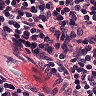
Metastatic tissue present: no